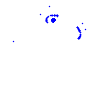
Particle: electron